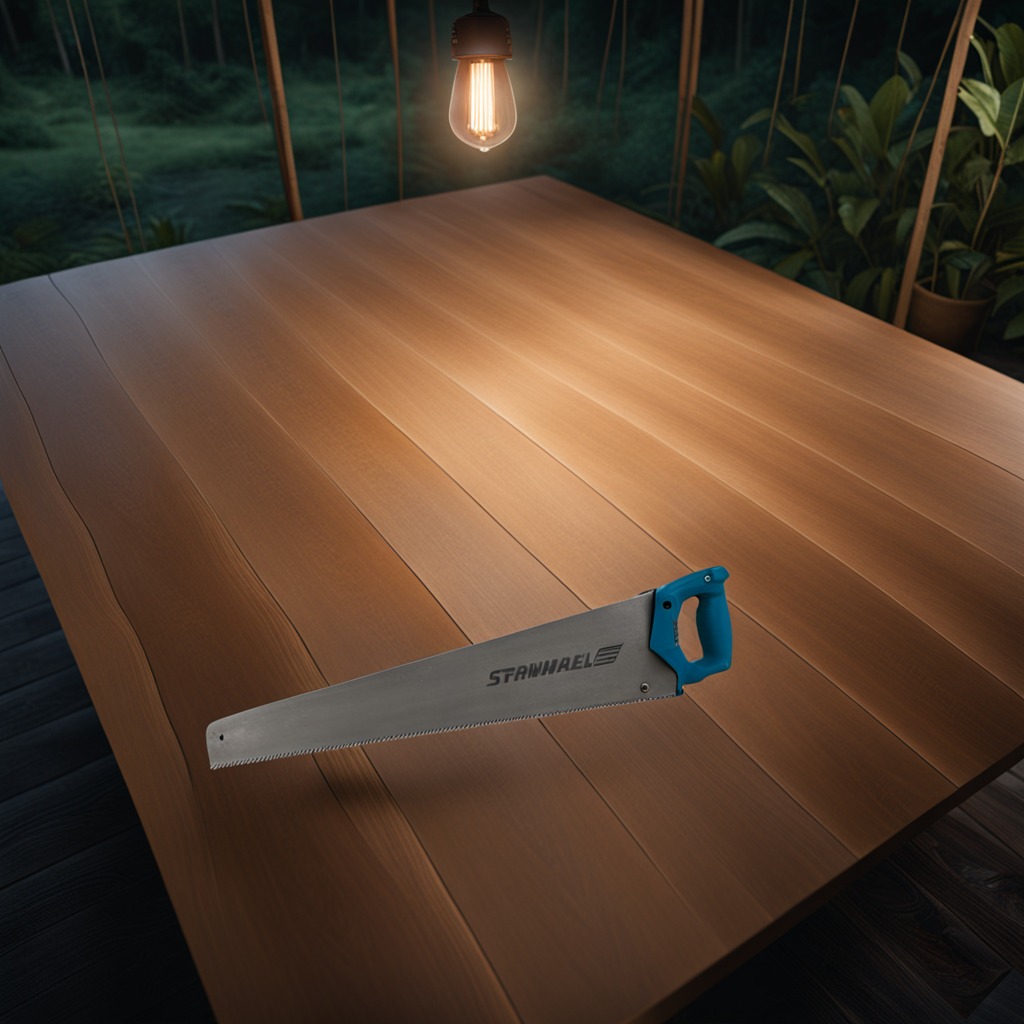
A metal saw is lying on a wooden table inside a jungle field workshop tent at night.